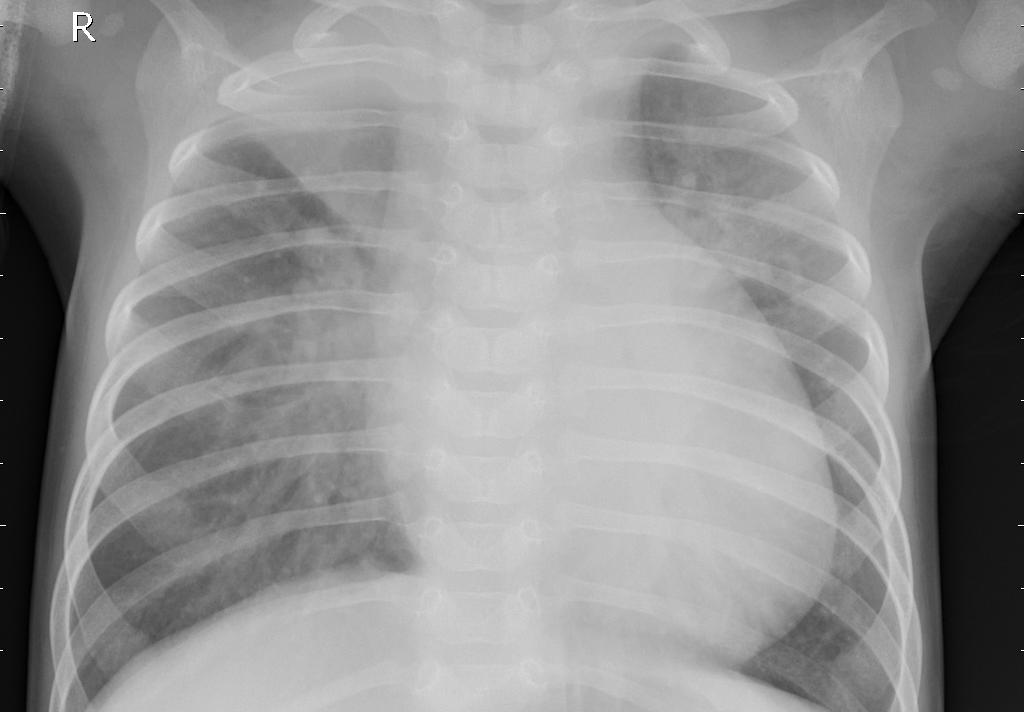
Diagnosis: PNEUMONIA